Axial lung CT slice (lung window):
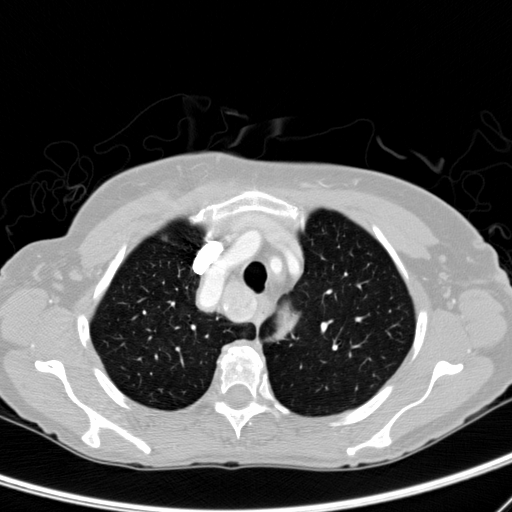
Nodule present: no